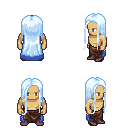
a pixel art fantasy rpg character, male body template, human, tanned skin, blue cape, robe skirt, white cyan extra-long hairstyle, maroon shoes, four views (front, back, left, right), 2x2 character sprite sheet, small pixel art, hard edges, no anti-aliasing